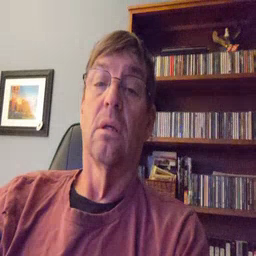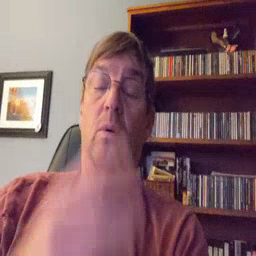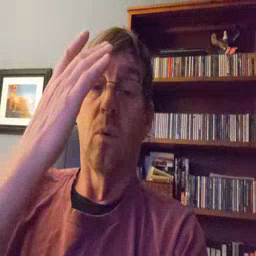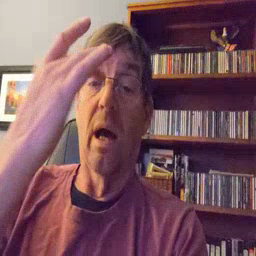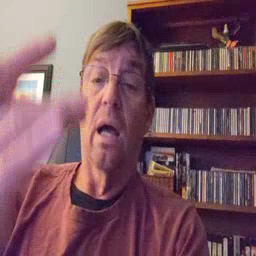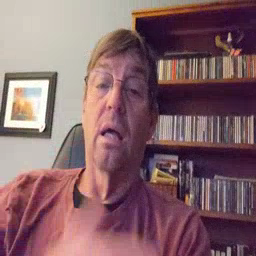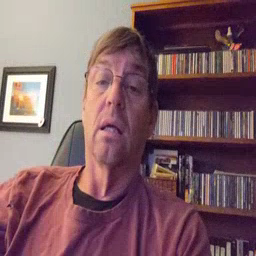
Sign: why